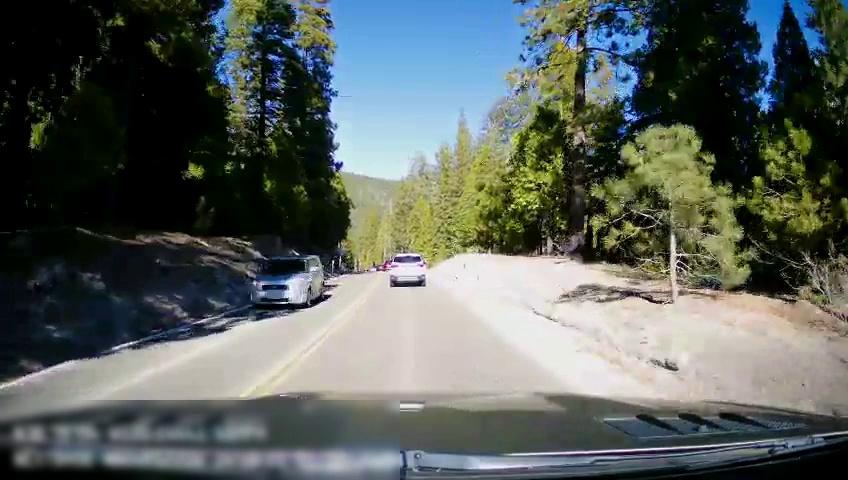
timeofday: Day
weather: Sunny
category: Drivable Space
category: Vehicles | SUV
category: Vehicles | SUV
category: Vehicles | SUV
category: Lanes | Opposite Lane
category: Lanes | Opposite Lane
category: Lanes | Current Lane